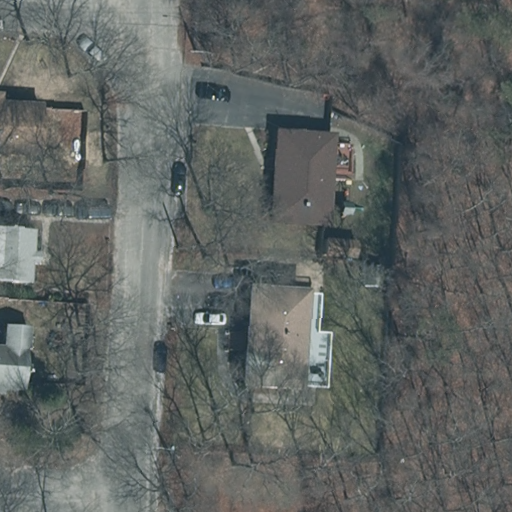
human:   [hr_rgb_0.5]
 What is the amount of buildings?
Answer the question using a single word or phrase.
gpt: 5

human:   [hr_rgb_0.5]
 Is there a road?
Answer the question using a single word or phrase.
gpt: yes

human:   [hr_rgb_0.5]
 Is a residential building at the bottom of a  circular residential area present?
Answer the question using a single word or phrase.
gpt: no

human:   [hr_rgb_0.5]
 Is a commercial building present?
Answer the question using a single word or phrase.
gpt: no

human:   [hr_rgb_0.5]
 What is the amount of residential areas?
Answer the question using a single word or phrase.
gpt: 1

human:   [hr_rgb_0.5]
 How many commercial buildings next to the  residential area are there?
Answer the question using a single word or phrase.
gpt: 0

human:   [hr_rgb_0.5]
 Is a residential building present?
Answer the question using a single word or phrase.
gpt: yes

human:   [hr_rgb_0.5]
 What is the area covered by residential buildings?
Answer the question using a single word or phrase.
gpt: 957m2

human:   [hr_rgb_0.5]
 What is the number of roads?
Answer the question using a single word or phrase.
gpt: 2

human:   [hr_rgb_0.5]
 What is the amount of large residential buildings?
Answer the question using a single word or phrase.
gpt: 0

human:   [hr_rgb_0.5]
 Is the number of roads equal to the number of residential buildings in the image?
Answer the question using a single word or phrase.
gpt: no

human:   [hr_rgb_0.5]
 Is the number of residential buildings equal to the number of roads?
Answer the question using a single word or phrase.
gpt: no

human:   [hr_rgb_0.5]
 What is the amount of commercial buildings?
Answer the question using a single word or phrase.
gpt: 0

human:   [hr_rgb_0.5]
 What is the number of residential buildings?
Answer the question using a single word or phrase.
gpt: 5

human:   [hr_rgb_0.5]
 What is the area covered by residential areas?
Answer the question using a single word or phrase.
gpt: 312m2

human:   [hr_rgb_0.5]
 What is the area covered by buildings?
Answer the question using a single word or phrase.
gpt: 957m2

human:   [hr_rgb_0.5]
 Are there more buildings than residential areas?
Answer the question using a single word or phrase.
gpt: yes

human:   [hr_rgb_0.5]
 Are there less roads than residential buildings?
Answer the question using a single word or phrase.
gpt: yes

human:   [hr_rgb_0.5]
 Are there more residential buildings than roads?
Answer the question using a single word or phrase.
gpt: yes

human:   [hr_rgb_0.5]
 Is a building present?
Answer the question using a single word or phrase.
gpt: yes

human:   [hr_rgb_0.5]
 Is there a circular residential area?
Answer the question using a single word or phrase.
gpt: no

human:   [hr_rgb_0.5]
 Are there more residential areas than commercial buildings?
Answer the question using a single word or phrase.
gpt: yes

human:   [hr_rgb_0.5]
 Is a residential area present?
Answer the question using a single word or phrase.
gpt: yes

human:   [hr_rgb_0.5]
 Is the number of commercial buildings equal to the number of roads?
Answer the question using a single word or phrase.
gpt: no

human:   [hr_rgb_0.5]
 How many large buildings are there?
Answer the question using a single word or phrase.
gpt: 0

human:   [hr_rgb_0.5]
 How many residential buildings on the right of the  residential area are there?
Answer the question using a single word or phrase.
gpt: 2

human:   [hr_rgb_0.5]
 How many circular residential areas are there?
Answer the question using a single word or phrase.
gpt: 0

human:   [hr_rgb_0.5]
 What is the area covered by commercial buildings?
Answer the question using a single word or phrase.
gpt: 0m2

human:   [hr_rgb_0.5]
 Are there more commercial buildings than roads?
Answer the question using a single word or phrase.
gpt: no

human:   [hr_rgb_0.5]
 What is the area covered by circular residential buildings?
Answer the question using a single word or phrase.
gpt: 0m2

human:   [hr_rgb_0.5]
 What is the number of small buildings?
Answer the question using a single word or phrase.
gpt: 1

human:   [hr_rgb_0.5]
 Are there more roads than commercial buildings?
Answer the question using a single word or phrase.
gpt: yes

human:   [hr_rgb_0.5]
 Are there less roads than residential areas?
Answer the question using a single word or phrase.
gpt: no

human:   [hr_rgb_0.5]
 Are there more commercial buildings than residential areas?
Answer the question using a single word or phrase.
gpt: no

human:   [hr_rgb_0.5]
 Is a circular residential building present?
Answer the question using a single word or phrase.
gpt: no

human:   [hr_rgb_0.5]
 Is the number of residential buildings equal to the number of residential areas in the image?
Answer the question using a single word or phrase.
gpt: no

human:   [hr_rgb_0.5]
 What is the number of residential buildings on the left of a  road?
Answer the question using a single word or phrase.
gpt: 3

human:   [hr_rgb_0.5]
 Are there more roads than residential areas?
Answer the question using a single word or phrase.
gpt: yes

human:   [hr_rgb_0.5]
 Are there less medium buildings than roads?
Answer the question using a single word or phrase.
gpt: no

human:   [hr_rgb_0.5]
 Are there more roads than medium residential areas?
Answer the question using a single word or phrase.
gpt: yes

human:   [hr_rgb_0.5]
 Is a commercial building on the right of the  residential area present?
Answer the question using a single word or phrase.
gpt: no

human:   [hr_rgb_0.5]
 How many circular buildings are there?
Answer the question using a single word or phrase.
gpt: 0

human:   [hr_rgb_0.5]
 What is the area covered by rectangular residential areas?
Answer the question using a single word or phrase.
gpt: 312m2

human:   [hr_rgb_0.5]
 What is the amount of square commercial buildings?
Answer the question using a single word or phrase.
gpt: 0

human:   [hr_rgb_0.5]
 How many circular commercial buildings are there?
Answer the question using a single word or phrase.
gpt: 0

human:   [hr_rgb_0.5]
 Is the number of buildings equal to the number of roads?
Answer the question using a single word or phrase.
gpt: no

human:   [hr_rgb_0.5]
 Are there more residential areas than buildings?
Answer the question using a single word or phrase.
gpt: no

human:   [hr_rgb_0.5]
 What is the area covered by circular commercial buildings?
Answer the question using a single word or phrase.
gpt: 0m2

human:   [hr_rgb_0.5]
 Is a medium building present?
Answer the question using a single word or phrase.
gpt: yes

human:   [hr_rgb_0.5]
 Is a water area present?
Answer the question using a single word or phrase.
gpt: no

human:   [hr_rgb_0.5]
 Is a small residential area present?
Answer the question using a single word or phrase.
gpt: no

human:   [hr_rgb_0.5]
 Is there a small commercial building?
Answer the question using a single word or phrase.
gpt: no

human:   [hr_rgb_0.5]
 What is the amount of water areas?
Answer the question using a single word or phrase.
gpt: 0

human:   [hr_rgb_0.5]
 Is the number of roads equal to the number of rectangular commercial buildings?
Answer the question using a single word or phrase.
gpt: no

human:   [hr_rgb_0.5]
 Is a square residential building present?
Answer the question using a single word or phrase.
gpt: no

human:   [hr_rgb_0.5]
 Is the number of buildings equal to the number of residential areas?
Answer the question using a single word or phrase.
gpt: no

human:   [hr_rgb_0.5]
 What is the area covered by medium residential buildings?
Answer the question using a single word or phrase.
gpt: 886m2

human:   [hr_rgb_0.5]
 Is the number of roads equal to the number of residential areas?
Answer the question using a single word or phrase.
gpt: no

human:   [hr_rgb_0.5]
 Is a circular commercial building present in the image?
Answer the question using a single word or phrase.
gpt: no

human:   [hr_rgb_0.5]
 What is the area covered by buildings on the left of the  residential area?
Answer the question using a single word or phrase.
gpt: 390m2

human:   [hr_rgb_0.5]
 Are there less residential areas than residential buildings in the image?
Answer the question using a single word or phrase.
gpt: yes

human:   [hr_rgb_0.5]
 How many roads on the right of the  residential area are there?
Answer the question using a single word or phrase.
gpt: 0

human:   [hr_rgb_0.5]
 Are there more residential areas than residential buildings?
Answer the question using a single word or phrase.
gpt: no

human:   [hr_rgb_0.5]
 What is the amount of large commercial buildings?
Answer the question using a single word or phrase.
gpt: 0